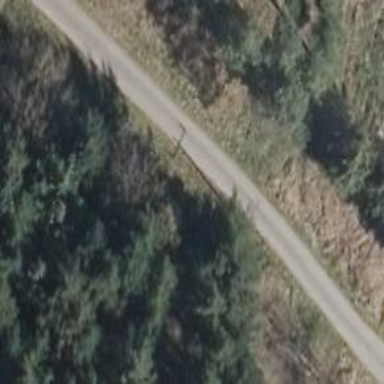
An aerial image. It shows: Well-maintained asphalt track suitable for bicycles.